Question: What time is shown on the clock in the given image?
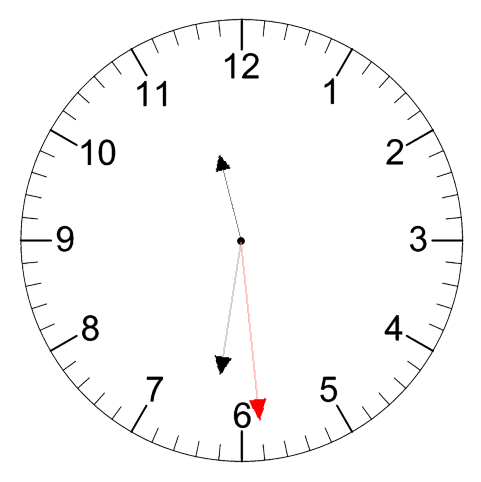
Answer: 11:31:29